四年级 · 画法几何学
（2022・常州）如图, 是由方块组成的图形的俯视图和左视图, 组成这样的图形最多需要多少方块？最少需要多少方块?

俯视图

左视图
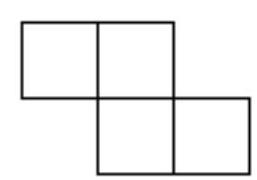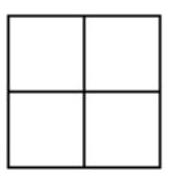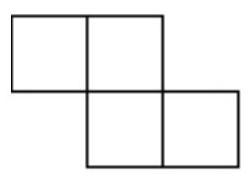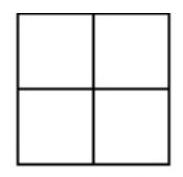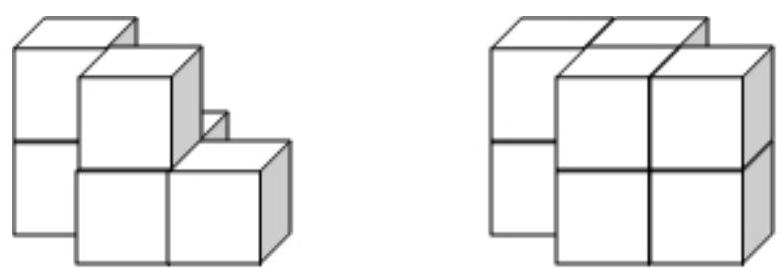
答案: 解如图

俯视图

左视图

组成这样的图形最少需要 6 个方块, 最多需要 8 个方块（下图）: